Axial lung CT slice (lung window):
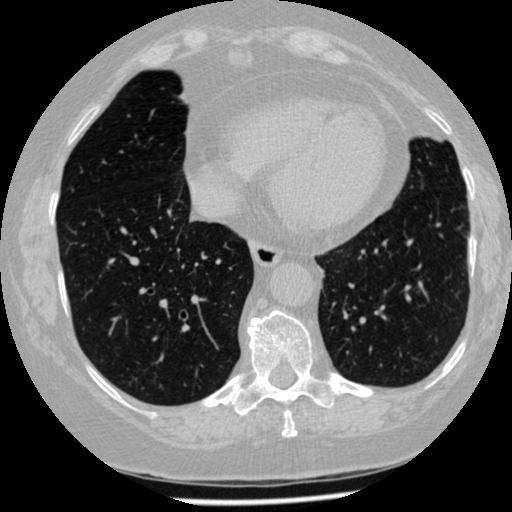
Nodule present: no